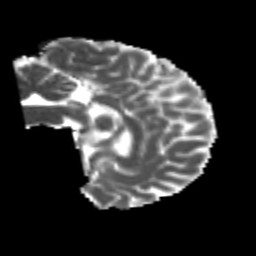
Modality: MD
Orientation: sagittal
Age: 22
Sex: male
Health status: healthy
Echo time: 0.074 s